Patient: sex M, age 37
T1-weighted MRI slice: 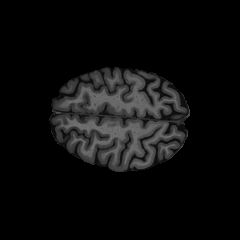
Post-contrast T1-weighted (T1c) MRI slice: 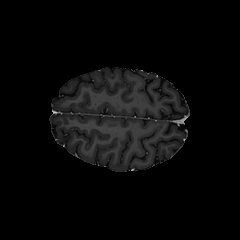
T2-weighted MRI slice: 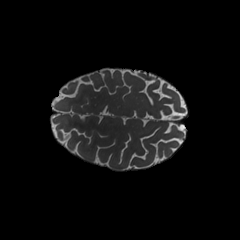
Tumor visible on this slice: no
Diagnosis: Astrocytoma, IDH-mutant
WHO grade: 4